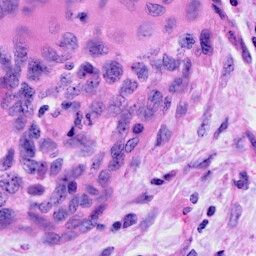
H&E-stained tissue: Cervix